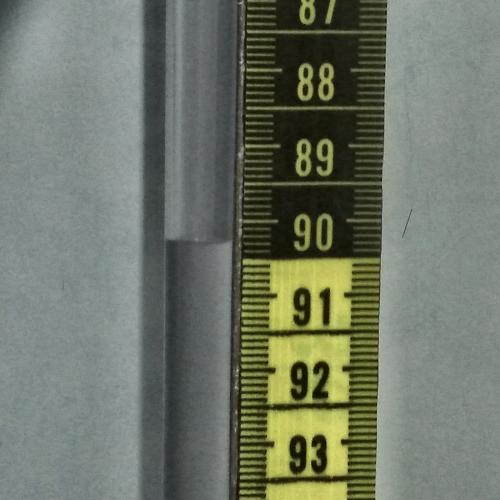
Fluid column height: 90.3 cm